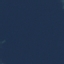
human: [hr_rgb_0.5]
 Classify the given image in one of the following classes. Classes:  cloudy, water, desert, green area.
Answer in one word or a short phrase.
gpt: water